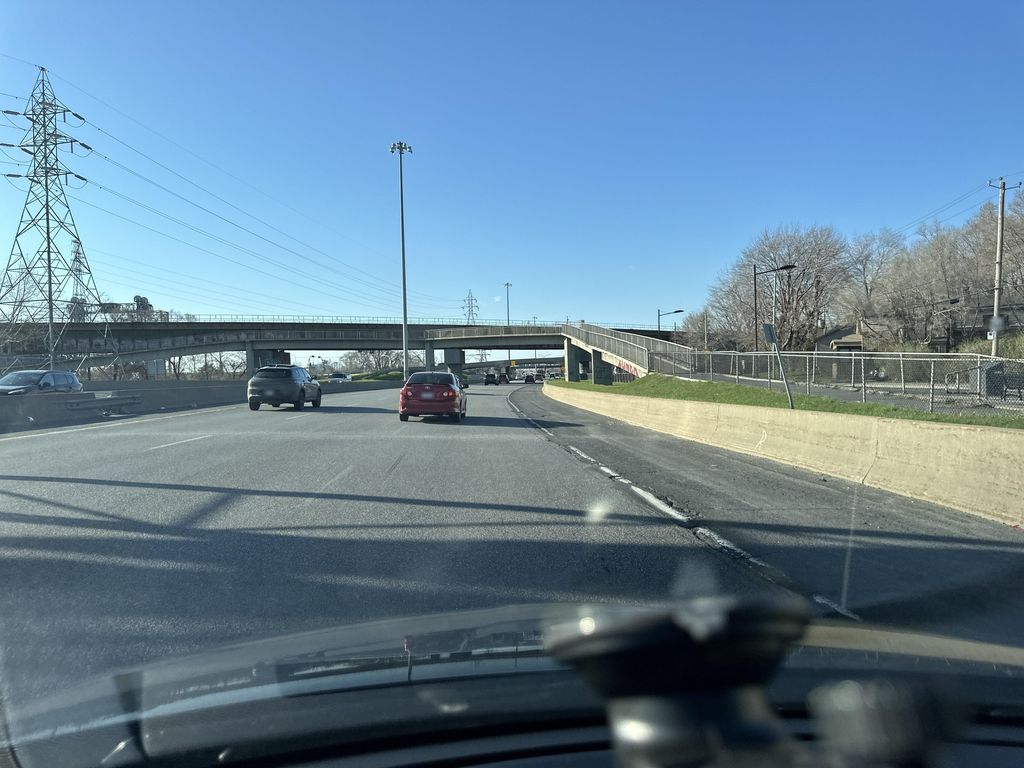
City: montreal